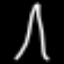
Label: The Eiffel Tower